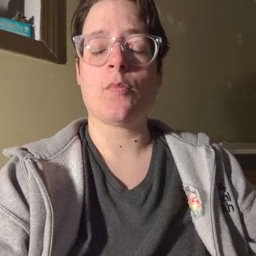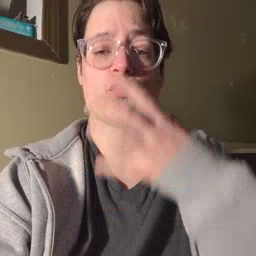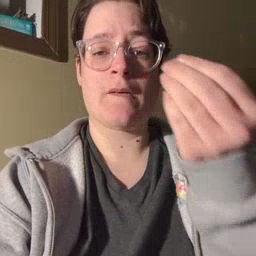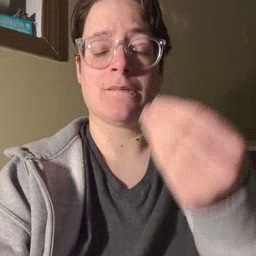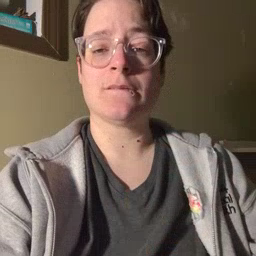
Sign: wolf